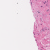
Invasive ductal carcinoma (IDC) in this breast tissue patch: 0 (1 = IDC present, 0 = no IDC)